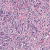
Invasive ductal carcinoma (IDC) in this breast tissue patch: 1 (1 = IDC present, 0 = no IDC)